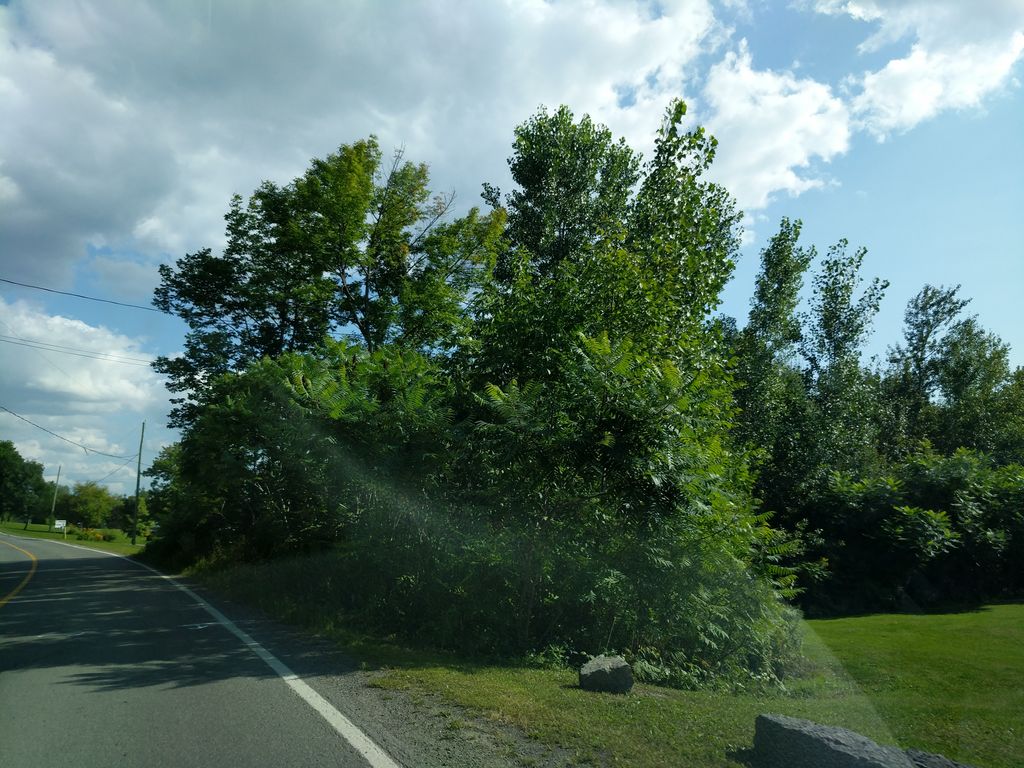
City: ottawa-gatineau